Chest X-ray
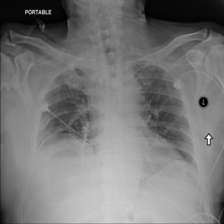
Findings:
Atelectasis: negative
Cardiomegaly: negative
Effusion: negative
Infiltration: negative
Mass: negative
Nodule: negative
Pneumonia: negative
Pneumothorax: negative
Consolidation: negative
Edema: negative
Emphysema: negative
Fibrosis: negative
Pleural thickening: negative
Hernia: negative